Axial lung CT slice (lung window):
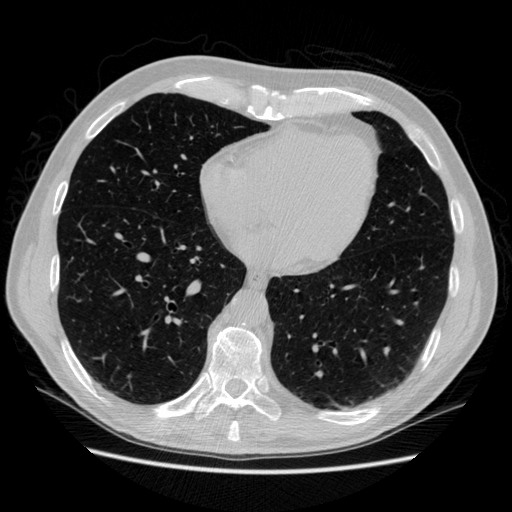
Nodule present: no